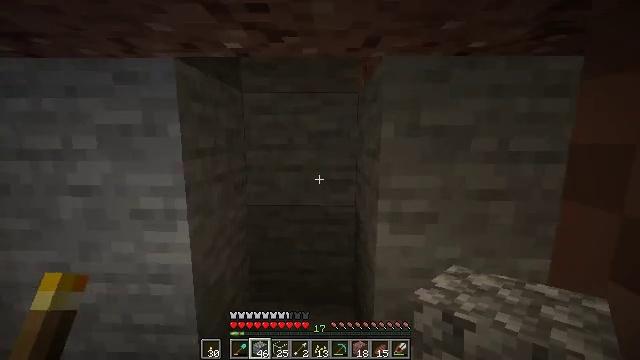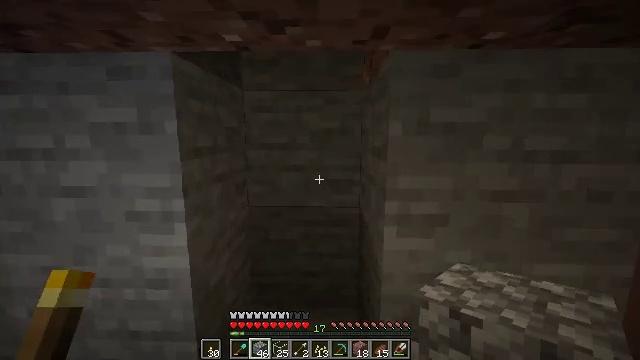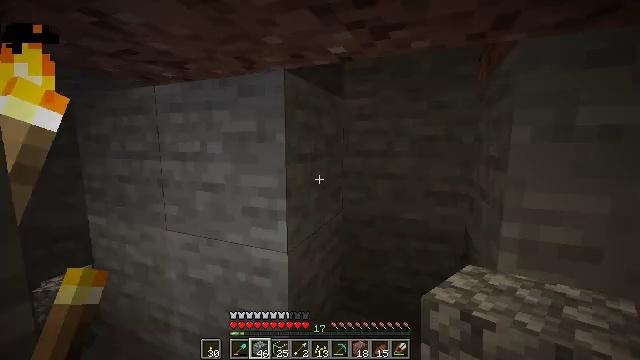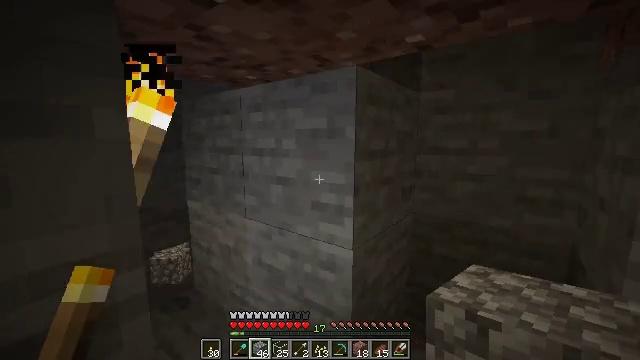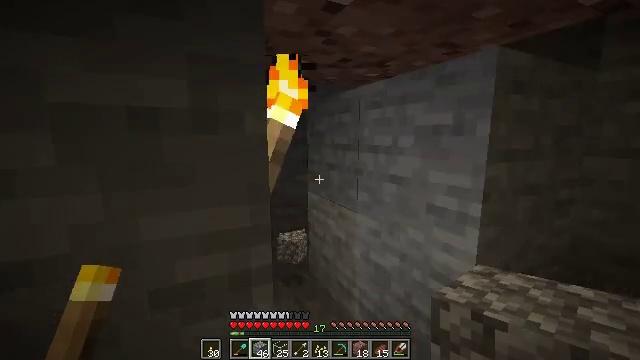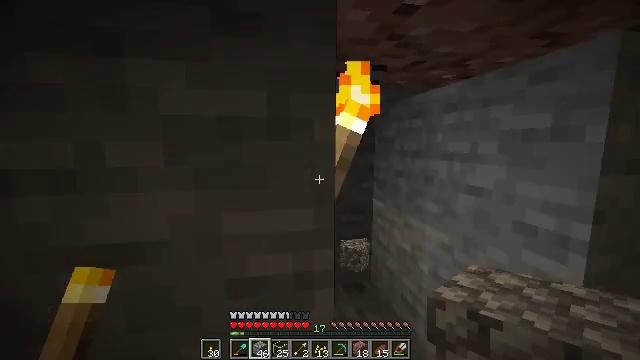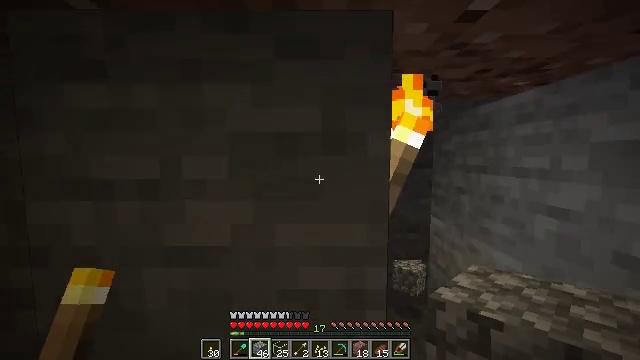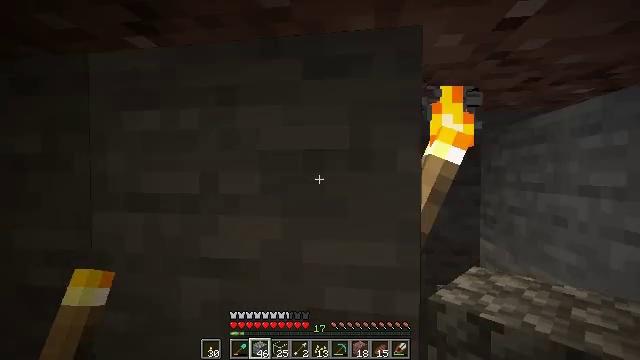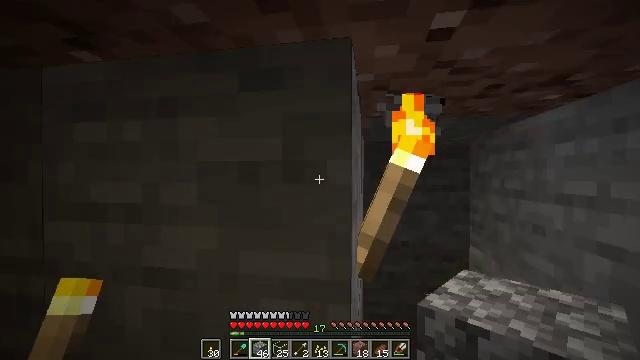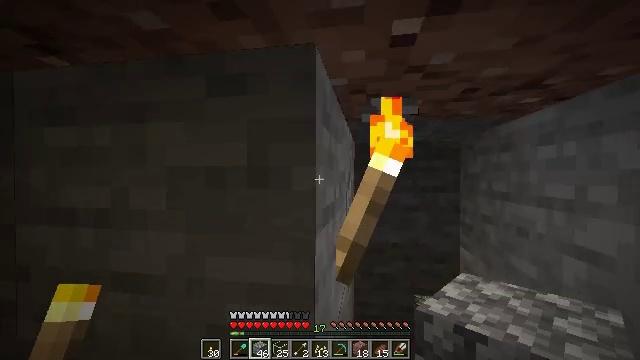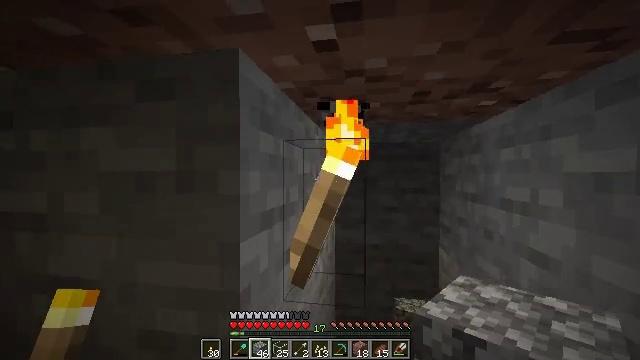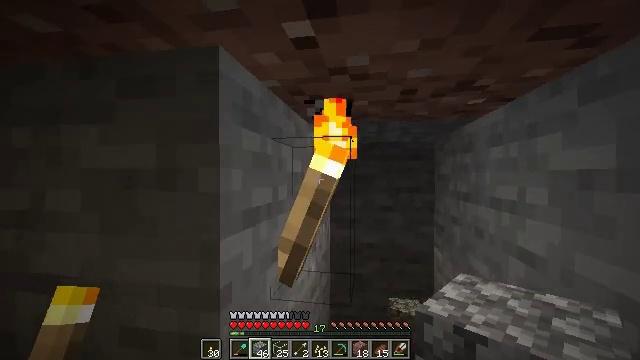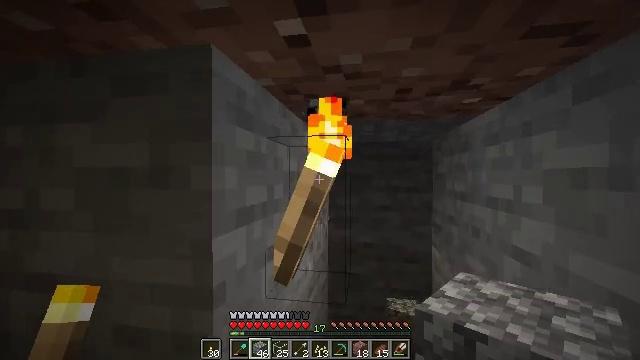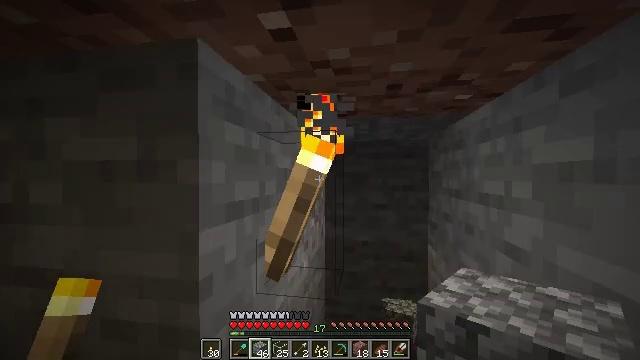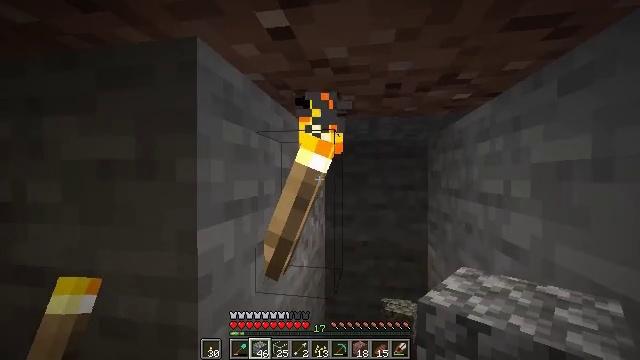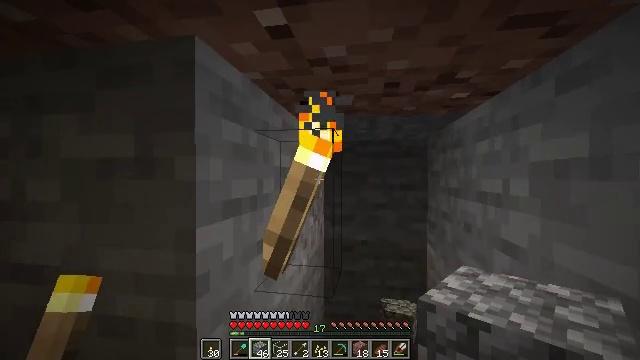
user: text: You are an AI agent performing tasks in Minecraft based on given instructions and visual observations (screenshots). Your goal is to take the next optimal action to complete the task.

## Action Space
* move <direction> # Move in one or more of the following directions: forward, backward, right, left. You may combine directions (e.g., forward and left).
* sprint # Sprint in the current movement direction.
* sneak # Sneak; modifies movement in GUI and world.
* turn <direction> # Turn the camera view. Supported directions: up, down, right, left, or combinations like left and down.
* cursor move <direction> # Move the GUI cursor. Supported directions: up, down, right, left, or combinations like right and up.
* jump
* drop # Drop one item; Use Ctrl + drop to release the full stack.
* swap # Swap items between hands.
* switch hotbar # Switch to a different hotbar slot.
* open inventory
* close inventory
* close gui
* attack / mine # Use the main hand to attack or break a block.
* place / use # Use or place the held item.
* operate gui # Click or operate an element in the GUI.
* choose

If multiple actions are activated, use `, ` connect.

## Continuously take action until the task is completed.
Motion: motion action
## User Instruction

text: Take down the wall torch for reuse.
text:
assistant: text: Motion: no_op
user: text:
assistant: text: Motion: turn left and up
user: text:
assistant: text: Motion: turn left
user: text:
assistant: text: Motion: turn left
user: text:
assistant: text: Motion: turn left and up
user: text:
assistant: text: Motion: turn left and up
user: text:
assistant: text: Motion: move right, turn left and up
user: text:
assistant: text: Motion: move right, turn left
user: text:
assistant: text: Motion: move right
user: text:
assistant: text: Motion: no_op
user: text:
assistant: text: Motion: no_op
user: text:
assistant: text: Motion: no_op
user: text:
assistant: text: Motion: no_op
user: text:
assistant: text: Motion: no_op
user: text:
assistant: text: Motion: no_op
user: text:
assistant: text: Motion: no_op
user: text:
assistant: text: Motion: no_op
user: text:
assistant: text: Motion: turn right and down
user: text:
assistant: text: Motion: turn right and down
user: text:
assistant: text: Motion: no_op
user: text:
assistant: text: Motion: no_op
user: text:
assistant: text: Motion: turn right and down
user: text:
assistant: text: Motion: turn right and down
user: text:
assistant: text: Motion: no_op
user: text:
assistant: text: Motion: no_op
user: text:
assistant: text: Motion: no_op
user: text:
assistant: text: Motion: no_op
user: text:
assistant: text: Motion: no_op
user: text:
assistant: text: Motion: no_op
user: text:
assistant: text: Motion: no_op